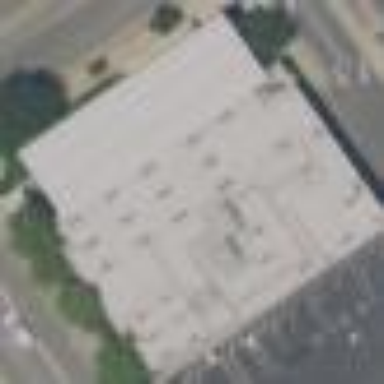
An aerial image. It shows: Fitness center building.